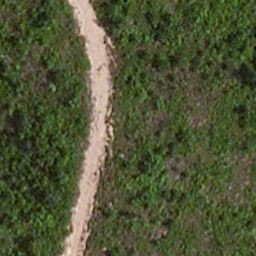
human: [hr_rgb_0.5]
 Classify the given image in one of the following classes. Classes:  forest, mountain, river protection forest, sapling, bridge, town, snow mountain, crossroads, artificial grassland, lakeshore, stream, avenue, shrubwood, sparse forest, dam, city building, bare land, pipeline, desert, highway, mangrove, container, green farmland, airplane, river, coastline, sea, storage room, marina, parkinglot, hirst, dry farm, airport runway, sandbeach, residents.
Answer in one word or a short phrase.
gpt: avenue